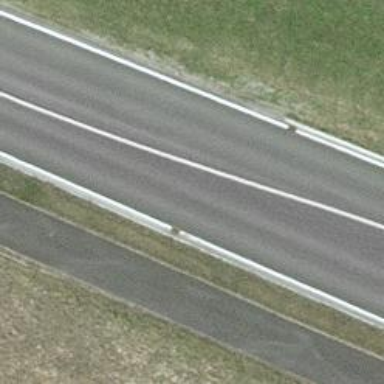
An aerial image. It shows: Primary highway with separate asphalt sidewalk.